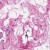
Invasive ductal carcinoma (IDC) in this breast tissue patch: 0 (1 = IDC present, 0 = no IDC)